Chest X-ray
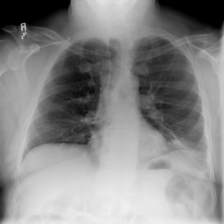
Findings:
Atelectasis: positive
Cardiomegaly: negative
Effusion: negative
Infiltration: negative
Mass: negative
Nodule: negative
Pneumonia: negative
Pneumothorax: negative
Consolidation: negative
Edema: negative
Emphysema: negative
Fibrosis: negative
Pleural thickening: negative
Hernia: negative